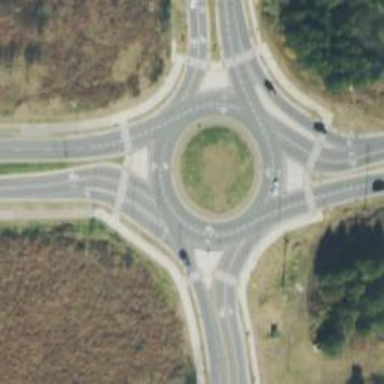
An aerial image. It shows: Secondary road leading to roundabout.